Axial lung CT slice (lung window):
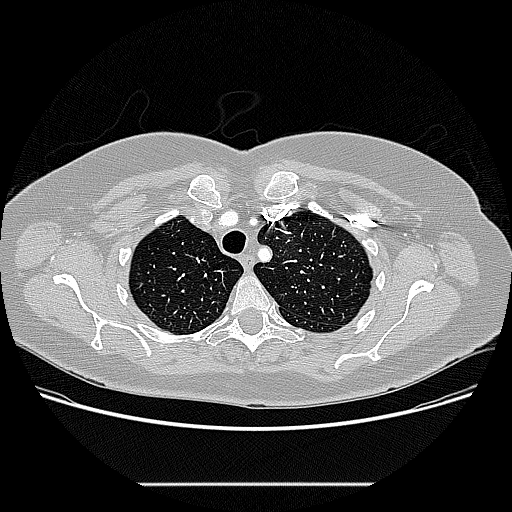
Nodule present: no